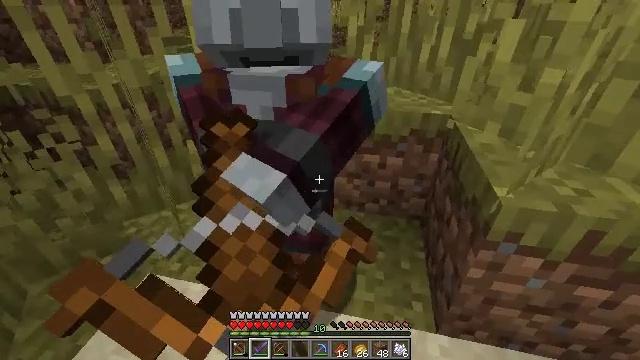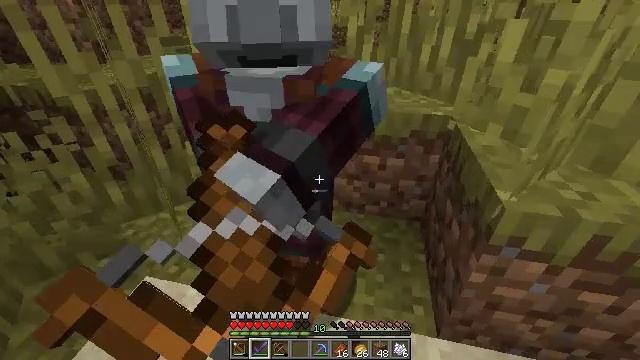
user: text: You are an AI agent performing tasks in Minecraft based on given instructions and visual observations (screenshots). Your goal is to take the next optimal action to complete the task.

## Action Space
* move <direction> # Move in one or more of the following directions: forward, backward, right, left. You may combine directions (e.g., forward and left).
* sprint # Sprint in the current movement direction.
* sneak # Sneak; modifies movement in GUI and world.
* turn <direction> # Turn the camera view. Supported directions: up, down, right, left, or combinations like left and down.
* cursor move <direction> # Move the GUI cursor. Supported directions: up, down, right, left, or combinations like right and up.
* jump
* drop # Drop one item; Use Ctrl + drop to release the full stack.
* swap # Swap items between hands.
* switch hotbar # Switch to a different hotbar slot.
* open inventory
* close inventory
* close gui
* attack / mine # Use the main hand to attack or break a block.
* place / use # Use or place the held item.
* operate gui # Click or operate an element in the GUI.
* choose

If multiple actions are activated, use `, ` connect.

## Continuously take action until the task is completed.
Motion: motion action
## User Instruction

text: Hunt the pillager.
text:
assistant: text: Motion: no_op
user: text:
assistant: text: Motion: no_op